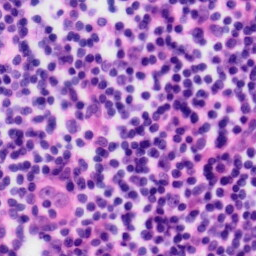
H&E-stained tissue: Tonsil